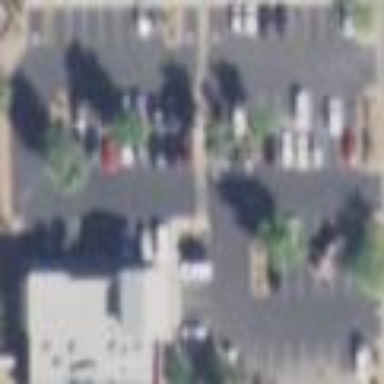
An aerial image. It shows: Parking area.